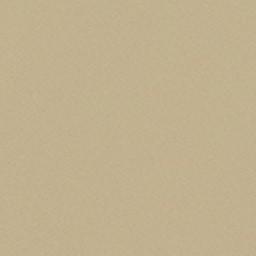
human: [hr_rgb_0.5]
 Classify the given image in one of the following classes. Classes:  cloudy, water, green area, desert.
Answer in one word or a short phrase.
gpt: desert